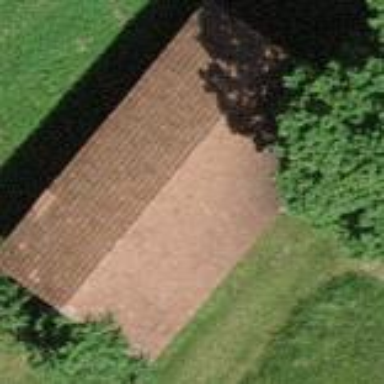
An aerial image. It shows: Rural barn.